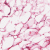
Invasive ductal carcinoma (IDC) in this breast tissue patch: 0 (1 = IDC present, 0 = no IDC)